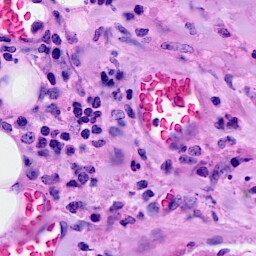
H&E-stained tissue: Breast